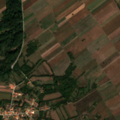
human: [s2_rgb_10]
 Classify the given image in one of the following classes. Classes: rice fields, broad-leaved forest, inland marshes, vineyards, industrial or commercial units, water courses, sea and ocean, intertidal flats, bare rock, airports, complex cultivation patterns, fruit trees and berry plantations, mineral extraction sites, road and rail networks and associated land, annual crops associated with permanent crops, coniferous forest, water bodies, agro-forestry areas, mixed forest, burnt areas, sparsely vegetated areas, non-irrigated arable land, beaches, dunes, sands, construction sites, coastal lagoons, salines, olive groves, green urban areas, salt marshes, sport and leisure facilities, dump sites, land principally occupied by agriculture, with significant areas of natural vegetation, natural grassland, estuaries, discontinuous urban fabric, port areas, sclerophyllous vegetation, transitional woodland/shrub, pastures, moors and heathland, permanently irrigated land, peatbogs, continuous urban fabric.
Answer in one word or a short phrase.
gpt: discontinuous urban fabric, non-irrigated arable land, complex cultivation patterns, land principally occupied by agriculture, with significant areas of natural vegetation, broad-leaved forest